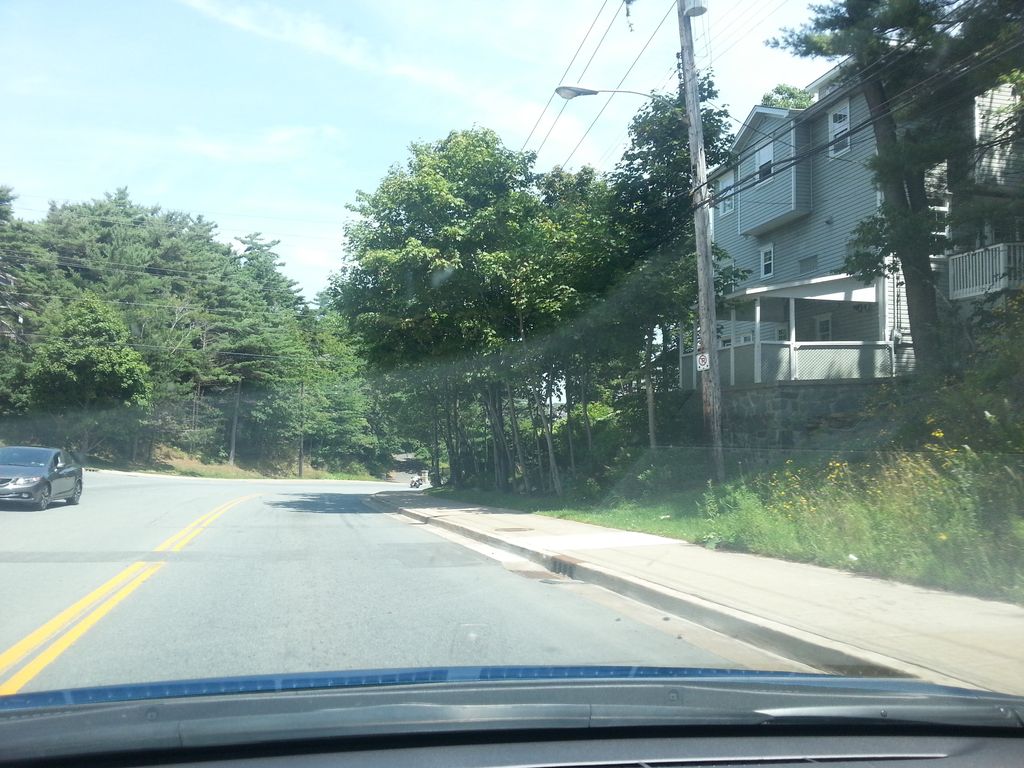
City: halifax